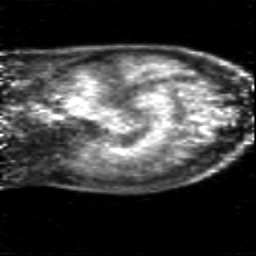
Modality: PET
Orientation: sagittal
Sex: female
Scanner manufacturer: siemens